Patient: sex M, age 75
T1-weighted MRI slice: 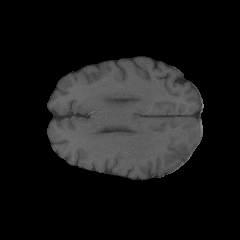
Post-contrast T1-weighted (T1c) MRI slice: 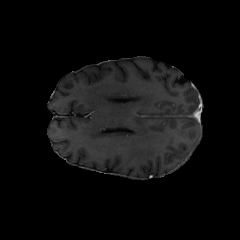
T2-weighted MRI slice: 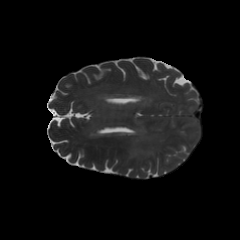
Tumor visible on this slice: yes
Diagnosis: Glioblastoma, IDH-wildtype
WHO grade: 4